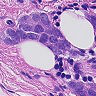
Metastatic tissue present: yes